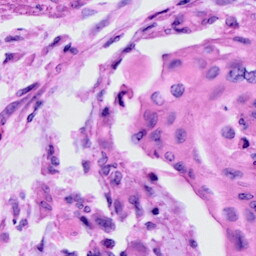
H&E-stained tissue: Cervix